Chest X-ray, PA view. Patient: 14 years old, sex M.
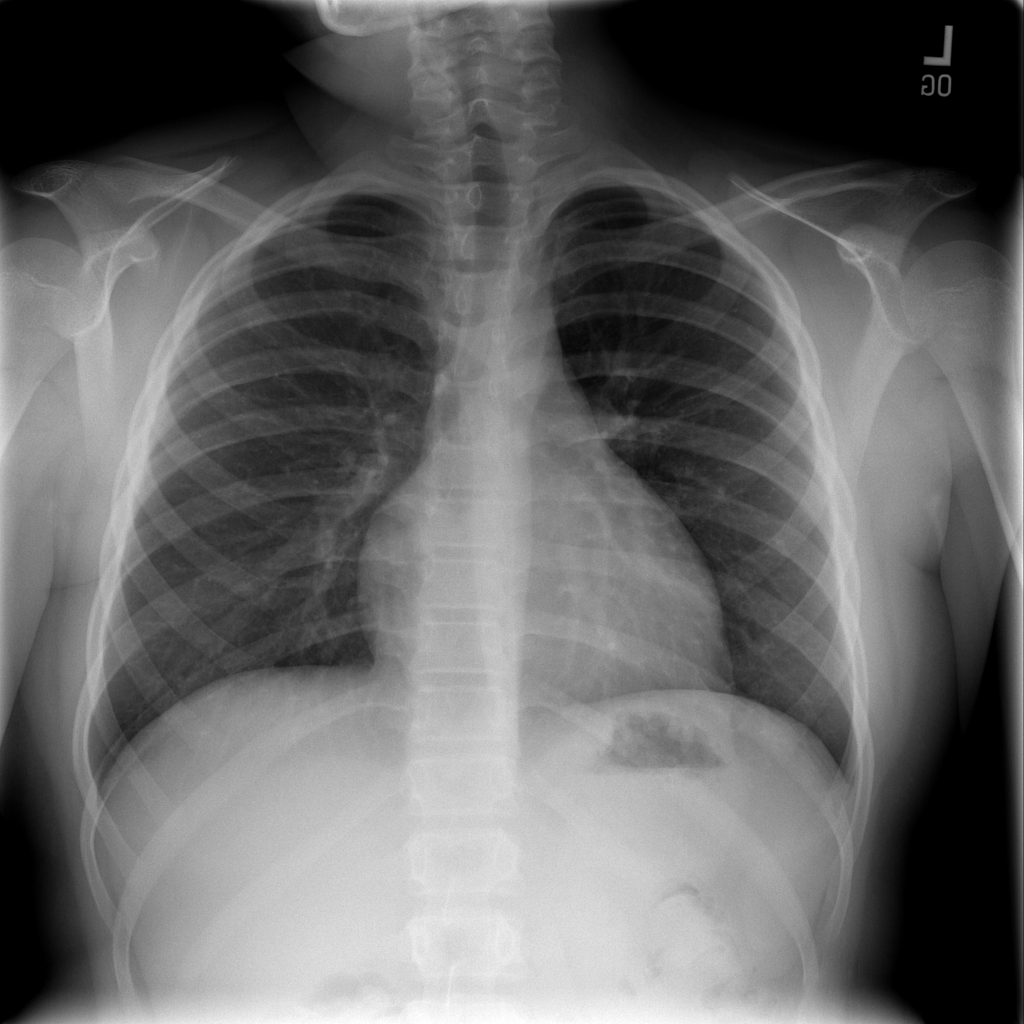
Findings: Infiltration